Interaction volume radius: 10 \u00c5
Interaction volume height: 30 \u00c5
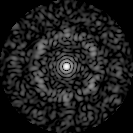
Disorder parameter: 0.805